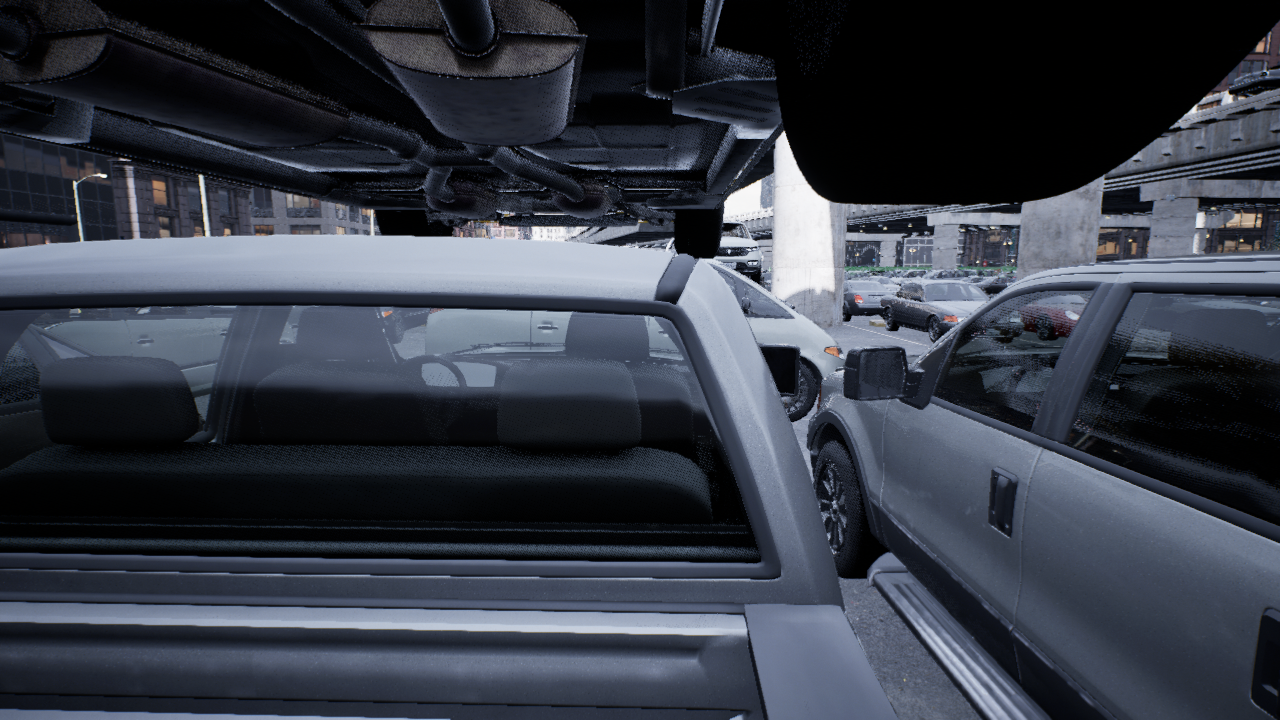
Venue: arterial
Lighting: overcast
Vehicle rig: minivan